Question: i recently just got some help with this code but and it works as a slider of background images, the only issue is that the background image isn't responding to the background image size property in the css and now the images are zoomed in fully when i want them to cover the div.
Here is what it looks like:

So here is my HTML
'''
<div id="headbar" onload="photoA()">
<div class="headbar-title">THE ALL NEW 14 RANGE</div>
<div class="button">FIND OUT MORE</div>
<script type="text/javascript">
var imageCount = 1;
var total = 6;
window.setInterval(function photoA() {
var headbar = document.getElementById('headbar');
imageCount = imageCount + 1;
if(imageCount > total){imageCount = 1;}
headbar.style.background = "url('../img/img"+ imageCount +".JPG') no-repeat center center";
}
,1000);
</script>
</div>
'''
Here is my css
'''
#headbar {
height: 50vh;
-webkit-background-size: cover;
-moz-background-size: cover;
-o-background-size: cover;
background-size: cover;
margin-top: 60px;
display: flex;
-webkit-flex-flow: column wrap;
justify-content: center;
align-items: center;
color: #eee;
}
'''
Any help will be massively appreciated!
Thanks,
Ollie
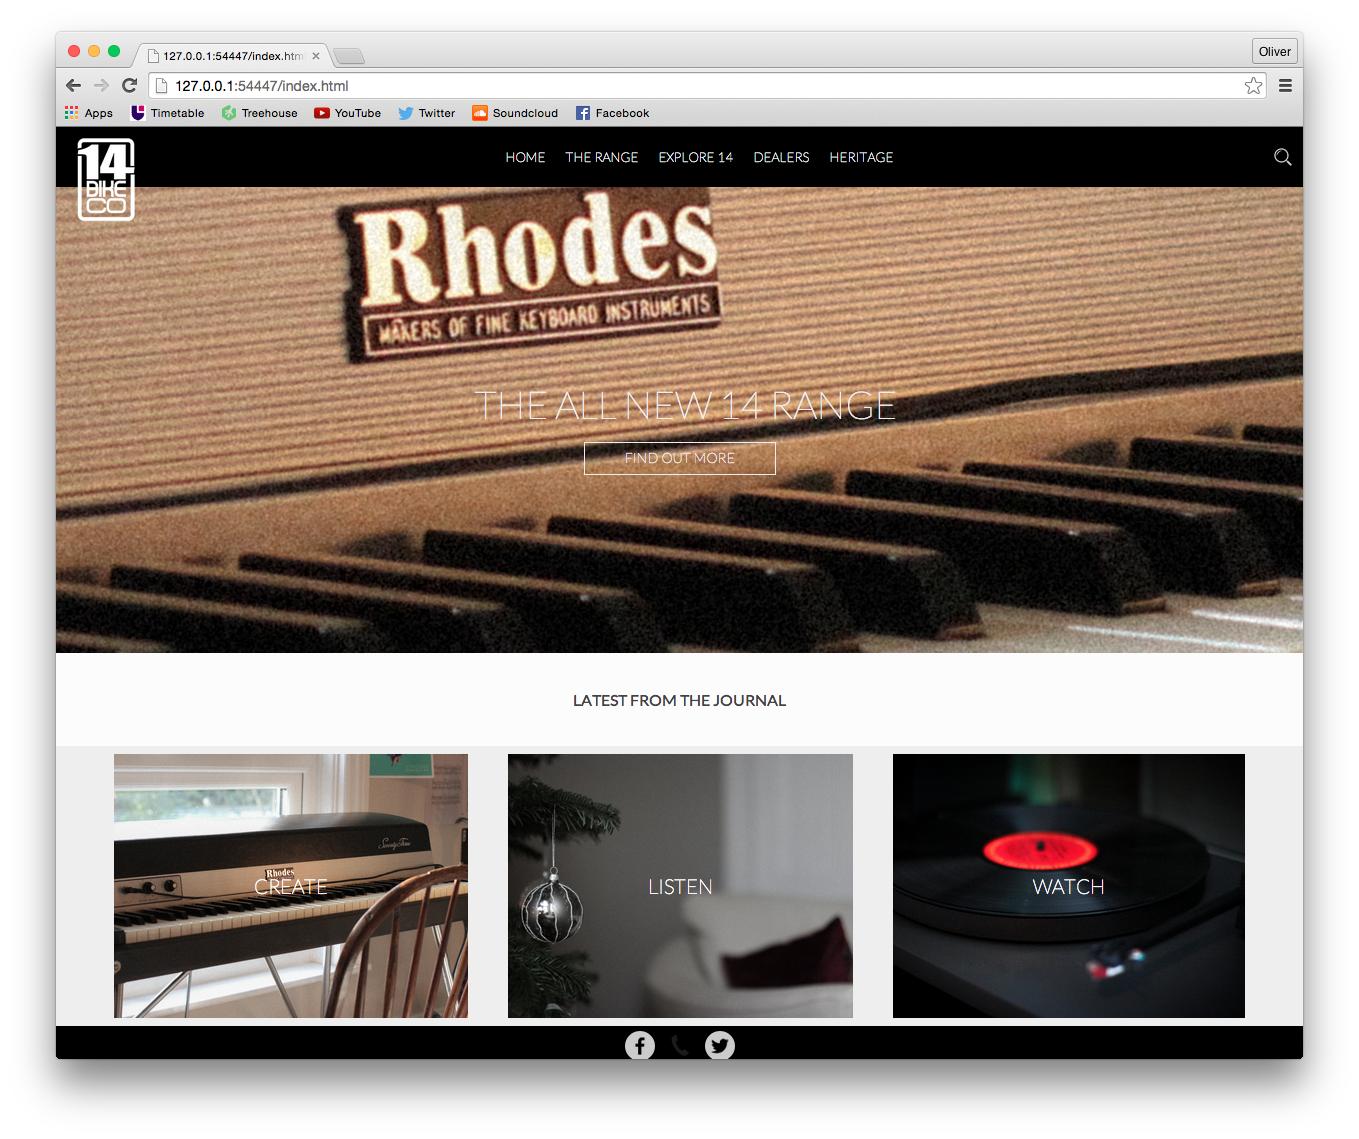
Answer: Your javascript code that is setting the background is overwriting the 'background-size' property in your css.
'''
<script type="text/javascript">
var imageCount = 1;
var total = 6;
window.setInterval(function photoA() {
var headbar = document.getElementById('headbar');
imageCount = imageCount + 1;
if(imageCount > total){imageCount = 1;}
headbar.style.backgroundImage = "url('../img/img"+ imageCount +".JPG')";
}
,1000);
</script>
'''
'''
#headbar {
height: 50vh;
-webkit-background-size: cover;
-moz-background-size: cover;
-o-background-size: cover;
background-size: cover;
background-repeat: no-repeat;
margin-top: 60px;
display: flex;
-webkit-flex-flow: column wrap;
justify-content: center;
align-items: center;
color: #eee;
}
'''
This should fix the problem. I deleted the 'background-position' property, since this has no function and moved the 'background-repeat' to the . Only the 'background-image' gets set from the code.
Remember that JavaScript code always takes precedence over your except when you use the '!important' flag on a css property.